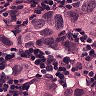
Metastatic tissue present: yes